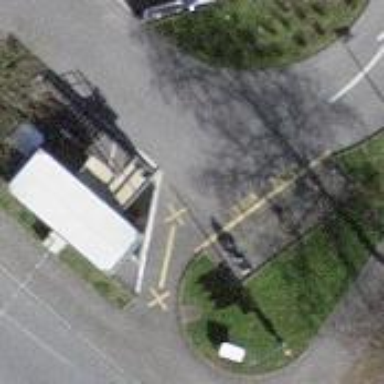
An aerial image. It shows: Bicycle parking facility.